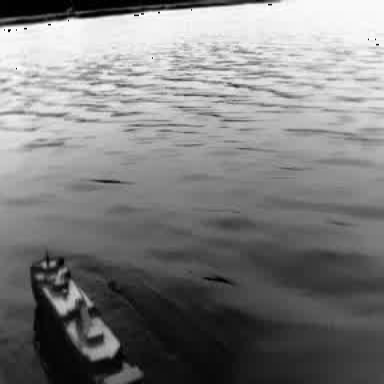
There is a container_ship in the infrared image.